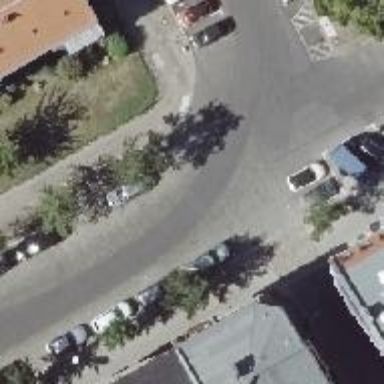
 there is diagonal on-street parking lane."